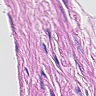
Metastatic tissue present: no